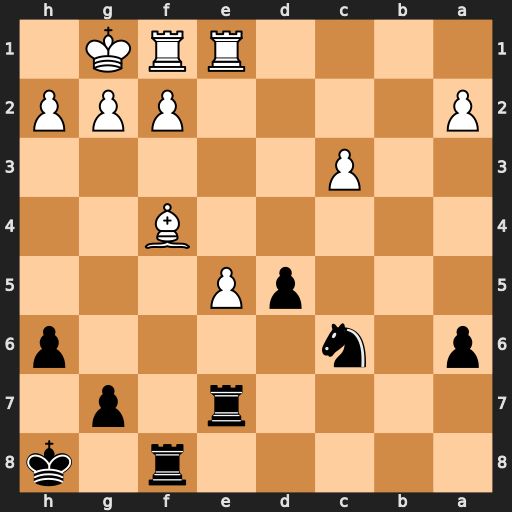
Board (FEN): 5r1k/4r1p1/p1n4p/3pP3/5B2/2P5/P4PPP/4RRK1
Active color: b
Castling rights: -
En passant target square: -
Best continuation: Rxf4